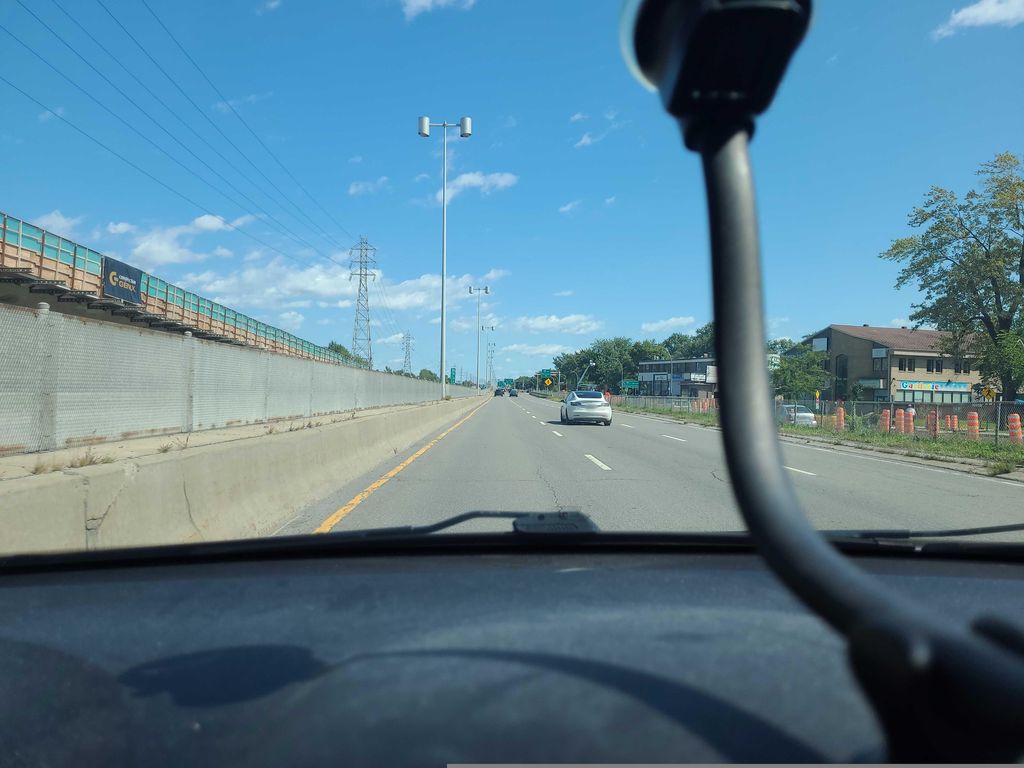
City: montreal